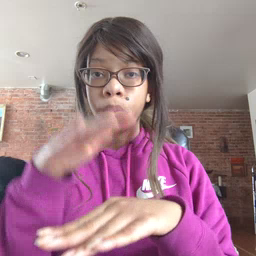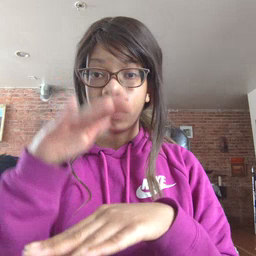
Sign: on